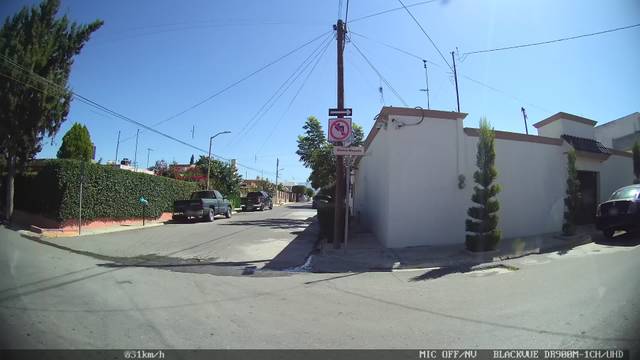
Region: Mexico
Coordinates: 25.439, -100.986